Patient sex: F
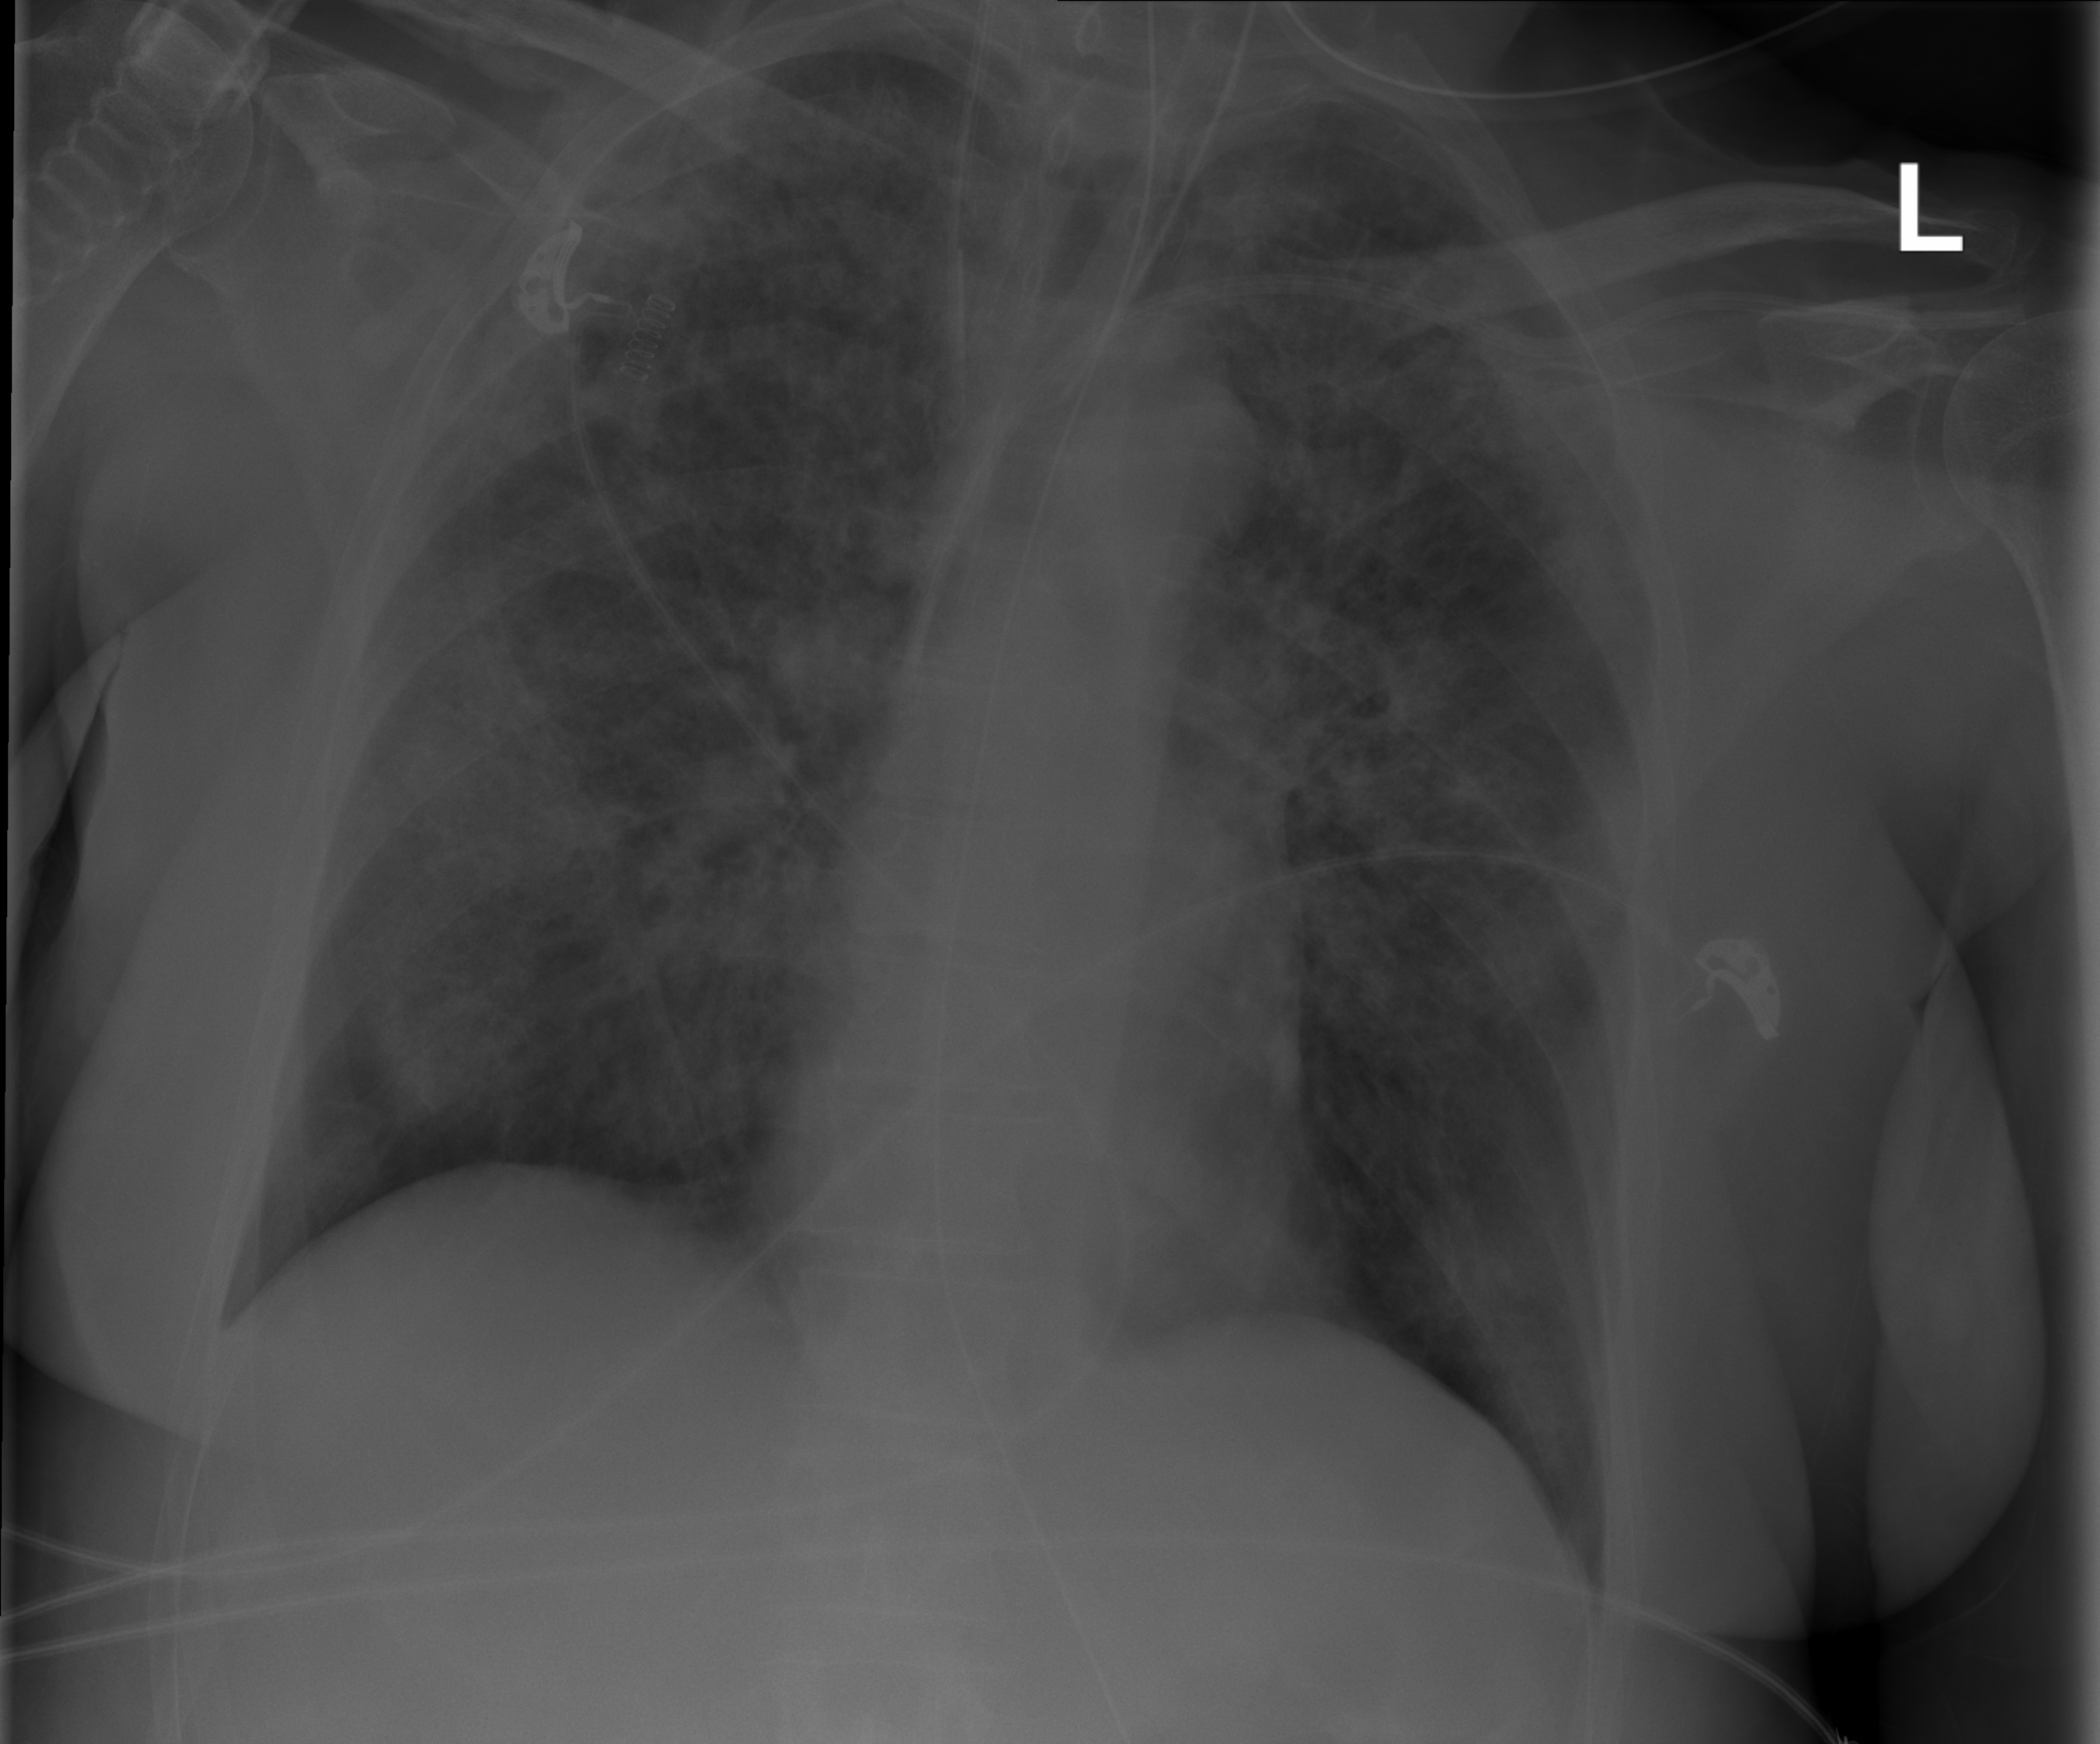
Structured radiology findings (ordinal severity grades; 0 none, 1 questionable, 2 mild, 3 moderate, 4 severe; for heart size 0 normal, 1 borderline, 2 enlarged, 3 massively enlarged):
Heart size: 0
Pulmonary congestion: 3
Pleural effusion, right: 0
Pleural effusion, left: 0
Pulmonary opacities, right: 3
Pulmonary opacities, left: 3
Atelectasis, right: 3
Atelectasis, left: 3